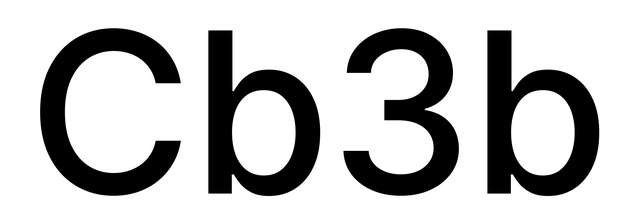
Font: Inter_Medium